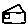
Label: house